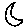
Label: moon